Question: Fixed by adding: '<meta http-equiv="X-UA-Compatible" content="IE=9" />'
The problem was that IE rendered it as Quirk mode, So after the suggestions I disabled it and my page was perfect! So I added that meta so it will show up good in IE 9.
My drop down menu is compatible with FF and CHROME but not with IE.
Using PHP/HTML/CSS
<URL>
The problem really is:
When I remove > it will show onze media. But there is no drop down menu (list).
So the actual question is: Does I.E. support '<ul><li><ul><li></li></ul></li></ul>?'

<URL>
'''
#media > a{
height:49px;
width:85px;
background-repeat:no-repeat;
background-image : URL(images/menu/media_normal.png );
margin-left: 0px;
margin-left: 0px;
}
#media > a:hover{
height:49px;
width:85px;
background-repeat:no-repeat;
background-image : URL(images/menu/media_selected.png );
}
<li id="media"><a href="media.php"></a>
<ul>
<?php
$query = mysql_query("SELECT * FROM 'apps' ");
while ($query_row = mysql_fetch_assoc($query))
{
?>
<li>
<?php
$meer = $query_row['TITLE'];
$desc_inject = '';
$sub_string = substr($desc_inject, 0, 200);
echo $sub_string." " . '' . '<a href="applink.php?id='. $query_row["ID"] . '">' . $meer . '</a>';
?>
</li>
<br />
<?php
}
?>
</ul>
</li>
'''
This will get the titles from my database (MySQL) and parse it in the drop down of .
In chrome and FF it shows up perfect, but in IE it does not even show the tab .
If I delete > between #media > a {} it shows the tab but not the hover, I also need to delete > between #media > a:hover {} then it shows the hover.
But the drop down menu does not work.
is
'''
<ul><li><ul><li></li></ul></li></ul>
'''
compatible with IE? I have the latest IE.
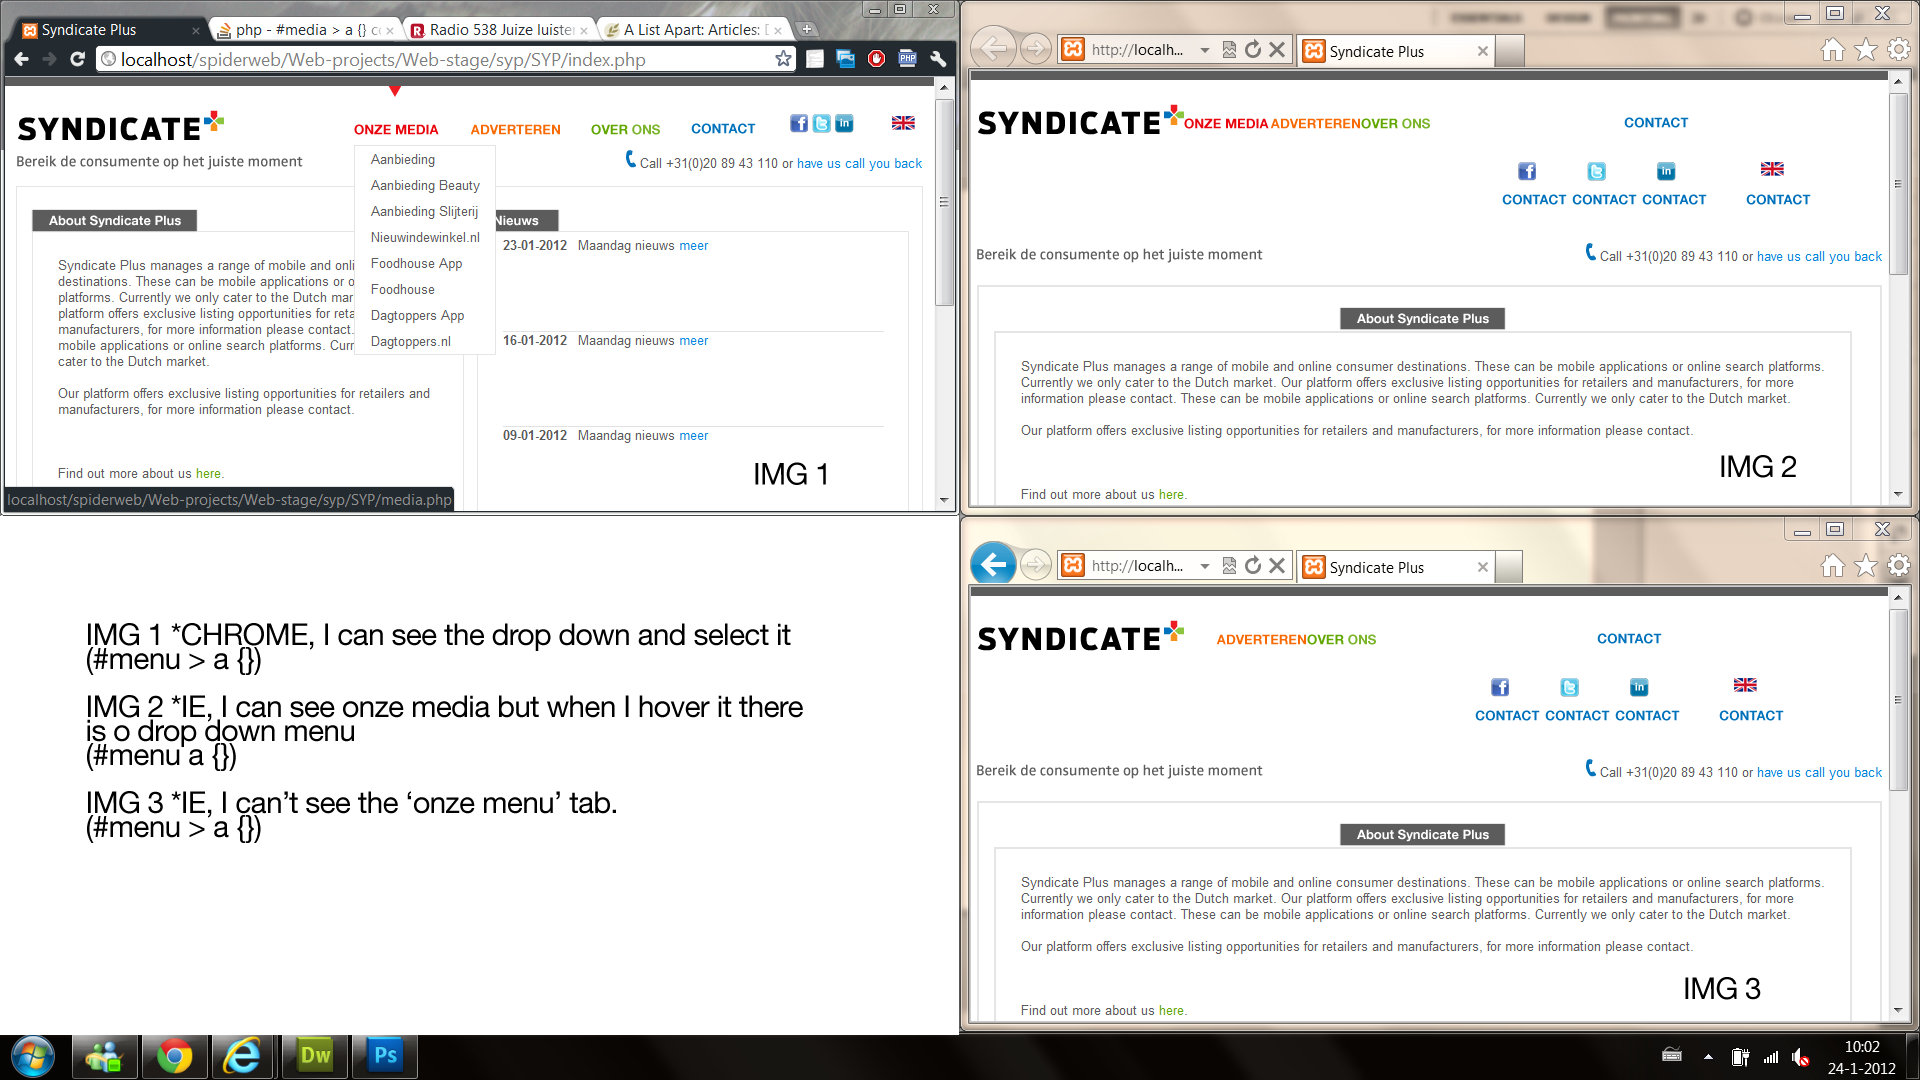
Answer: The invalid markup is forcing IE into <URL>. Forcing IE9 into Standards mode corrects the display issues.
You can see this by pressing in IE 9 to show the and along the header of this portion of the window it states . If you select the menu displays as expected.
You should run your site through the <URL> and correct the errors and the page should be rendered as expected. Valid markup makes browsers happy - especially IE. If you then load corrected page in IE 9, it should render in Standards mode and not revert to Quirks mode.